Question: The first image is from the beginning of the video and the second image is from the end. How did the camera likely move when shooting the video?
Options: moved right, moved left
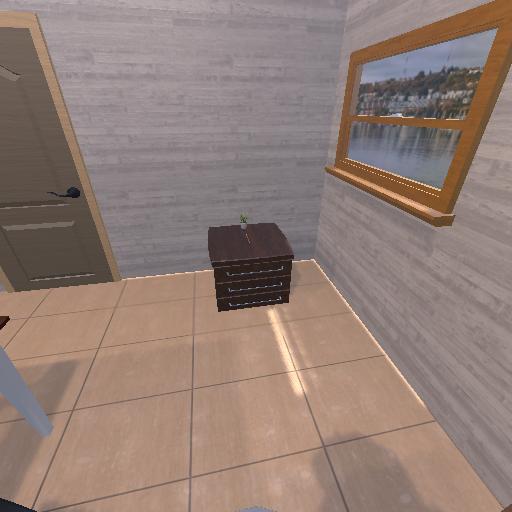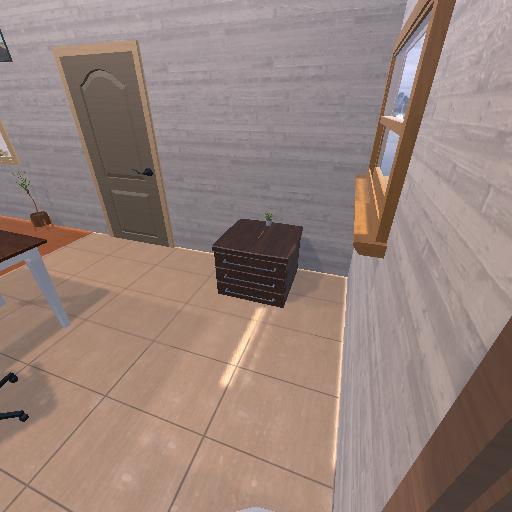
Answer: moved right